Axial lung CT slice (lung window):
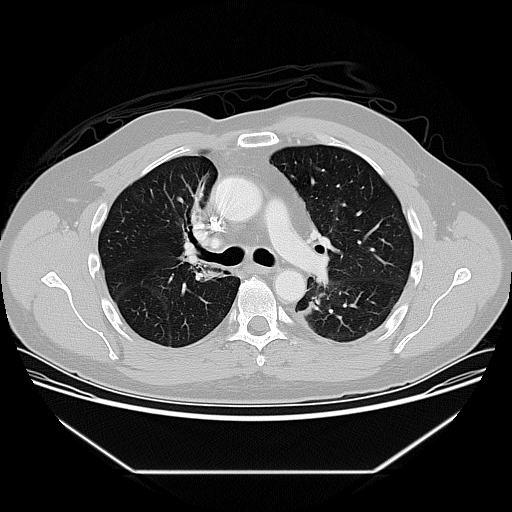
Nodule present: no